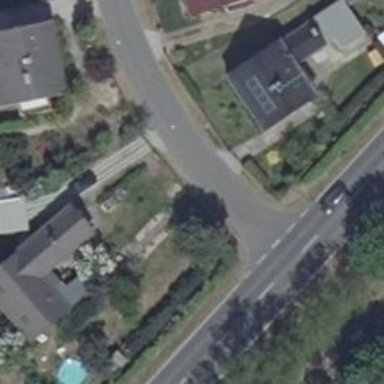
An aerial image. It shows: Asphalt road in residential area.